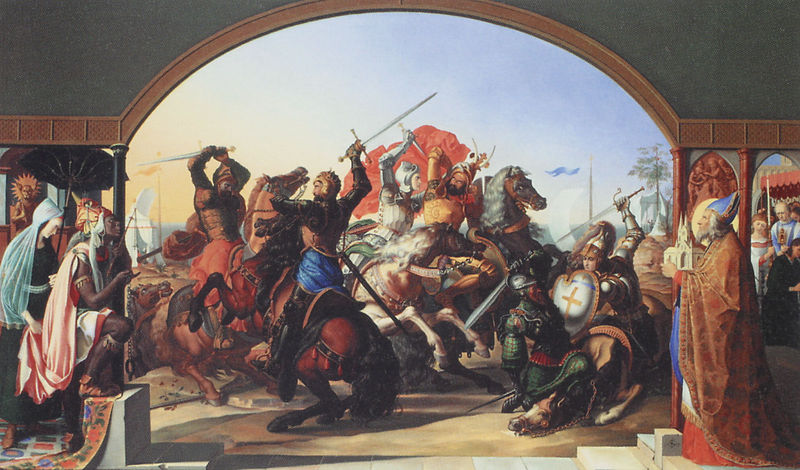
Titel: Der Sechskampf von Lipadusa
Künstler: Julius Schnorr von Carolsfeld
Institution: Bremen, Kunsthalle
Schlagwörter: baum, blau, himmel, kampf, mann, umhang, weiß, frauen, gelb, grün, menschen, braun, grau, hell, licht, männer, schwarz, rot, malerei, mütze, tod, kirche, gold, rosa, pferd, pferde, reiter, farbig, modell, bogen, farbe, krieg, schlacht, bischof, papst, stufe, wedel, verderben, farbige, neger, schild, blut, kreuz, schwert, schwerter, waffen, helm, ritter, rüstung, schmerz, krieger, priester, malerie, mitra, umhänge, stoß, mohr, löwe, christentum, sklaven, kirchenmodell, #fahne, neher